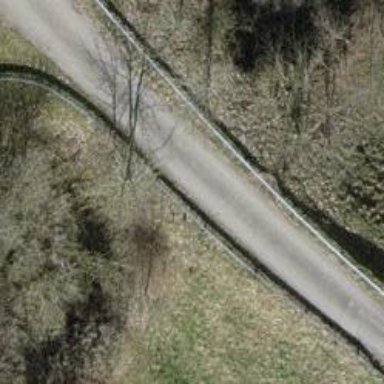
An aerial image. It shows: Unclassified road with bridge.